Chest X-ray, AP view. Patient: 45 years old, sex F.
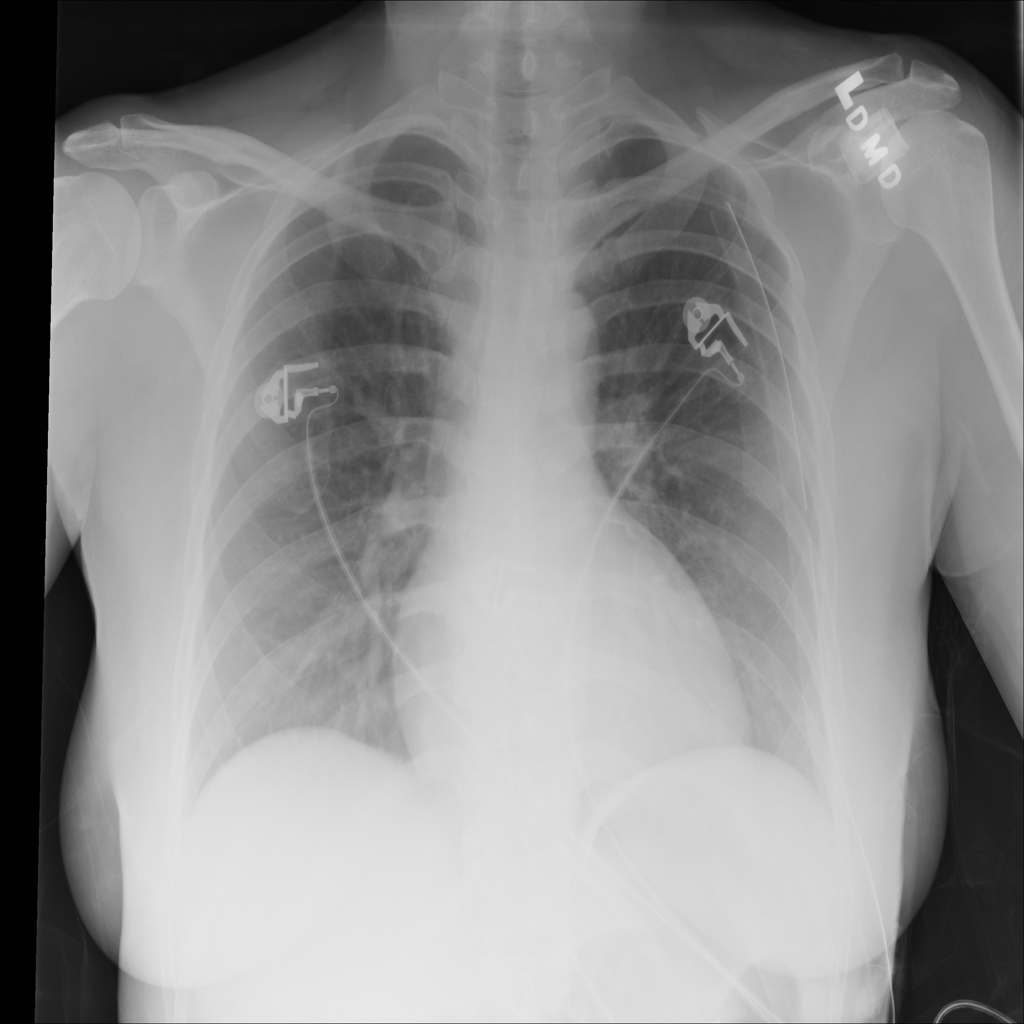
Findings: No Finding